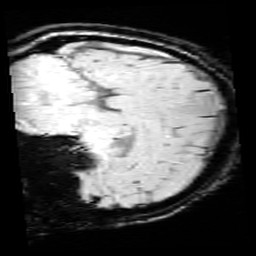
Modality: SWI
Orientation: sagittal
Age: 12
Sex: female
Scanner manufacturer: siemens
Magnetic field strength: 3 T
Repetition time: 0.027 s
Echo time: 0.02 s